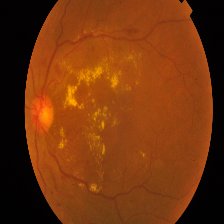
Diabetic retinopathy grade: Proliferative DR